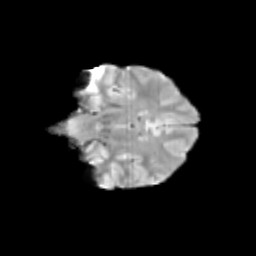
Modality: T2w
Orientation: coronal
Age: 12
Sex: female
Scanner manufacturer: siemens
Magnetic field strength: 3 T
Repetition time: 3.8 s
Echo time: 0.07 s